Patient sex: F
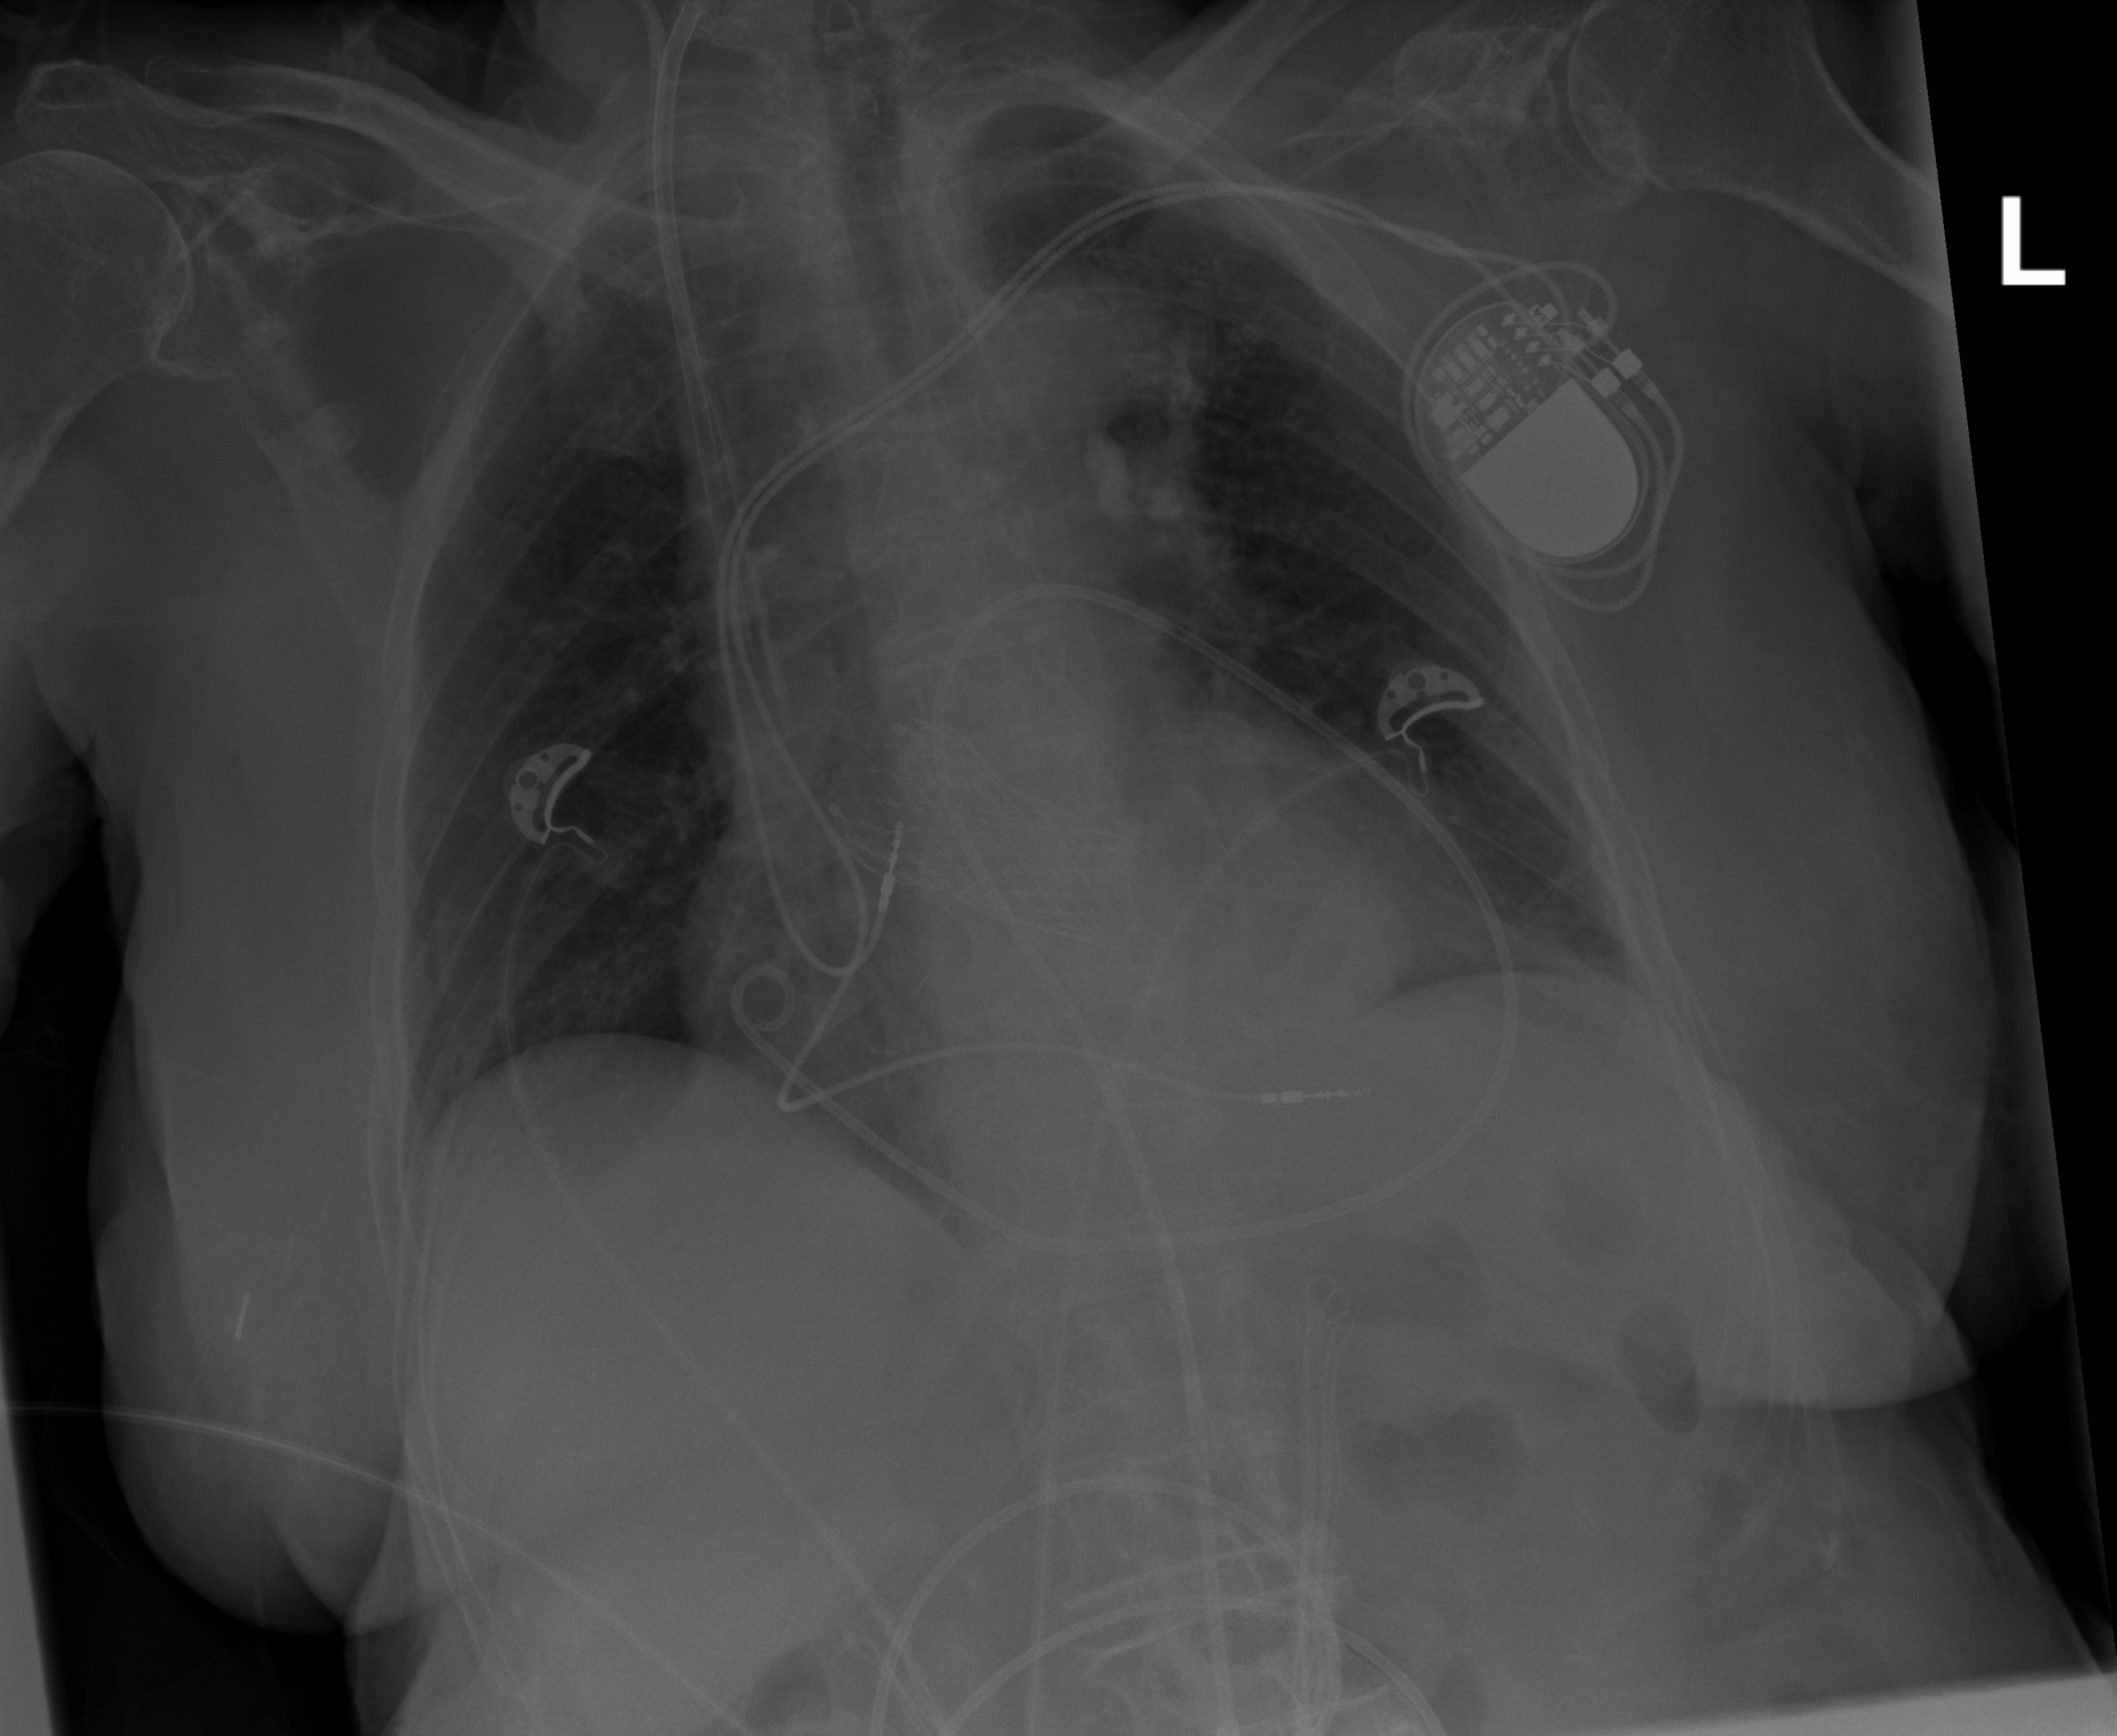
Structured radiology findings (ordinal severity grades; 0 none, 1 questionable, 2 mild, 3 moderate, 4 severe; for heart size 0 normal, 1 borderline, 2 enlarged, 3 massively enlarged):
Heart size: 2
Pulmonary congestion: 0
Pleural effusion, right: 0
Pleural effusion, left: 1
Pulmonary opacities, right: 0
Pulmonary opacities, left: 0
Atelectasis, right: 0
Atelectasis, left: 2